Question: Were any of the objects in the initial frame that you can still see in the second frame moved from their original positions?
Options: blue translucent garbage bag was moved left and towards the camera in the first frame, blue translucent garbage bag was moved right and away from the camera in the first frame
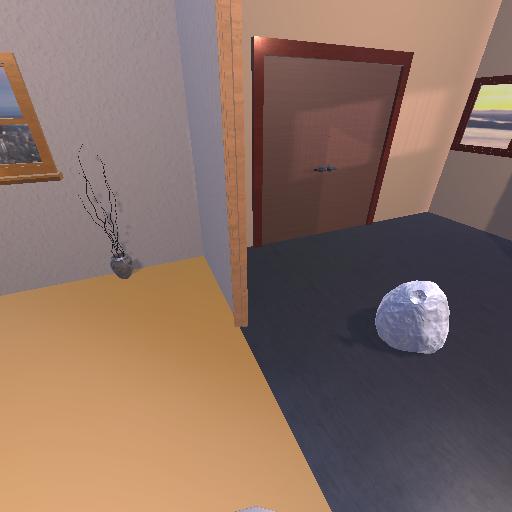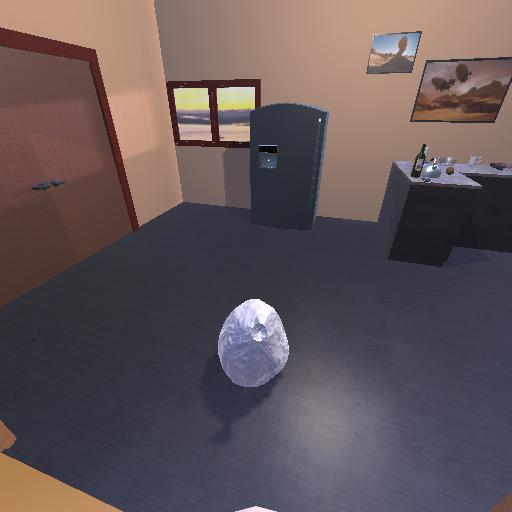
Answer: blue translucent garbage bag was moved left and towards the camera in the first frame